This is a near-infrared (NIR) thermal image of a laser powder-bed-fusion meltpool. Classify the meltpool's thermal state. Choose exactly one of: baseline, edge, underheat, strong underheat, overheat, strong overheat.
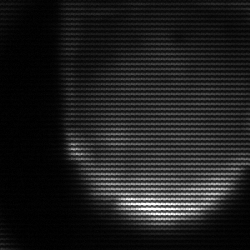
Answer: edge